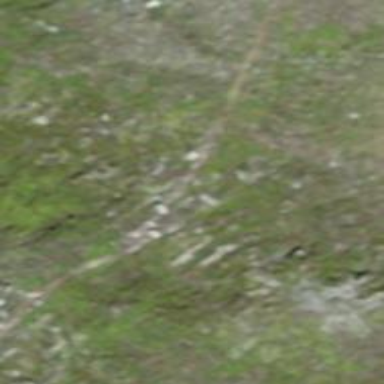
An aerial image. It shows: Path.